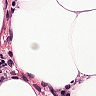
Metastatic tissue present: no